Question: There are many images that appear in the ListView.
My list_view_item.xml (image in ivEventImage):
'''
<?xml version="1.0" encoding="utf-8"?>
<LinearLayout xmlns:android="http://schemas.android.com/apk/res/android"
android:orientation="vertical"
android:layout_height="wrap_content"
android:layout_width="match_parent">
<TextView
android:id="@+id/tvText"
android:autoLink="web"
android:linksClickable="true"
android:layout_width="match_parent"
android:layout_height="wrap_content" />
<ImageView
android:id="@+id/ivEventImage"
android:adjustViewBounds="true"
android:scaleType="fitXY"
android:src="@null"
android:layout_width="match_parent"
android:layout_height="match_parent" />
'''
They have different sizes - 640 x 480, 1280 x 720, 1920x1080, 1080x1920 and others. In addition to different sizes, different orientation - portrait or landscape.
And all images in different aspect ratio.
How to make the display of images in ImageView, BUT with an aspect ratio of 3:2 and if the image height not fit to show only the middle part of the image. But not to break ratio.
Black square - ivEventImage.
Left - 1280x720, right - 1080x1920 (for example).

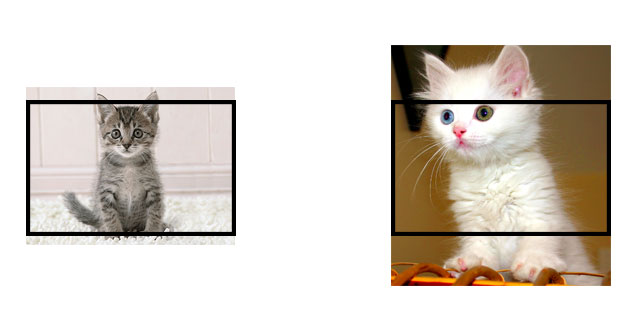
Answer: Use 'centerCrop' instead of 'fitXY' for 'android:scaleType' as below...
'''
android:scaleType="centerCrop"
'''
So, 'ImageView' xml will be...
'''
<ImageView
android:id="@+id/ivEventImage"
android:adjustViewBounds="true"
android:scaleType="centerCrop"
android:src="@null"
android:layout_width="match_parent"
android:layout_height="match_parent" />
'''